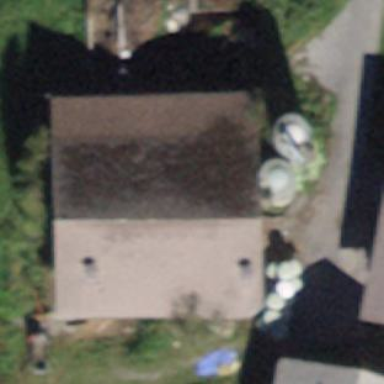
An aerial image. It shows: Barn.